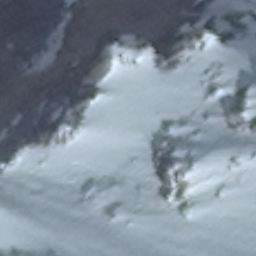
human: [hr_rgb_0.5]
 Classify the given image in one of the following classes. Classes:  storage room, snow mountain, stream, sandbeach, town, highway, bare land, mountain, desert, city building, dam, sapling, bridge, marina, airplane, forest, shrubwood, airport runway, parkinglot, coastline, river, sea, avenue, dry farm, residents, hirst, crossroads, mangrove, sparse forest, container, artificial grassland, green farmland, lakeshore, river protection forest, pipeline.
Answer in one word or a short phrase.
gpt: snow mountain